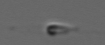
Label: flagellate_morphotype3